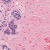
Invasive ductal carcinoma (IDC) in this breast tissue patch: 0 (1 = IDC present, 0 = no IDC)